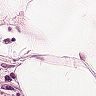
Metastatic tissue present: no